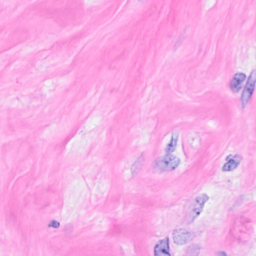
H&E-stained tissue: Breast